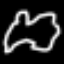
Label: frog